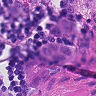
Metastatic tissue present: yes